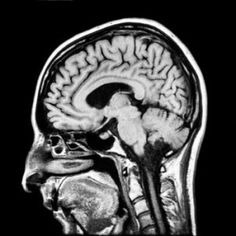
Label: notumor